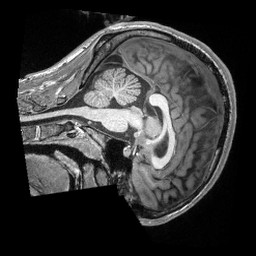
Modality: T1w
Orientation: sagittal
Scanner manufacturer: siemens
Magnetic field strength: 3 T
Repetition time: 2.3 s
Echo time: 0.00308 s